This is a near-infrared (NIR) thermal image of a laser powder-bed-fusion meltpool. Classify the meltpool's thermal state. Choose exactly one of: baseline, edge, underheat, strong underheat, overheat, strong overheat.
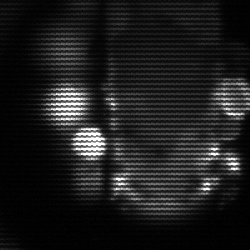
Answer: strong underheat